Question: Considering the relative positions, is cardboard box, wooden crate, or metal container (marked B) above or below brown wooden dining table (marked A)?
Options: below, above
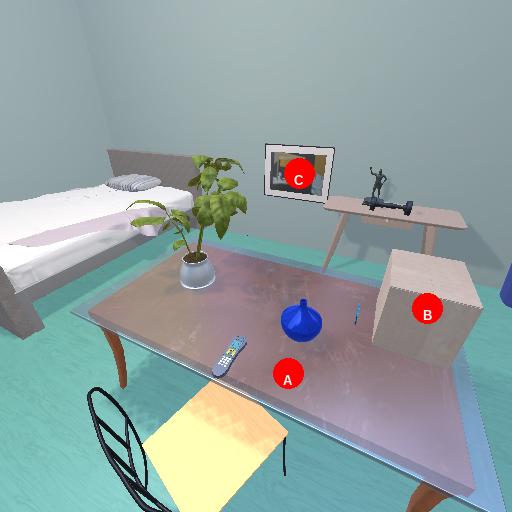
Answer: below